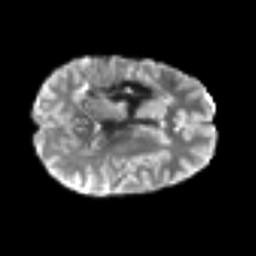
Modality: T2w
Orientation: axial
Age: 31
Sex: female
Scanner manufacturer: siemens
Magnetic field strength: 3 T
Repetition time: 6.1 s
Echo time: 0.101 s